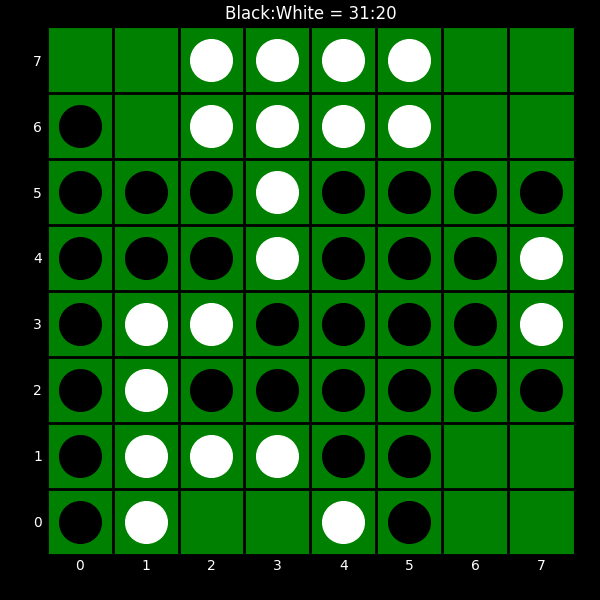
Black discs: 31
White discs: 20